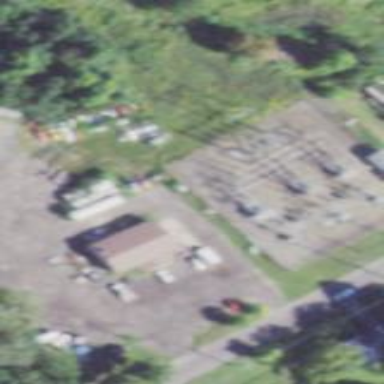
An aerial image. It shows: Power substation surrounded by fence.